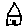
Label: house